Question: I am creating a login form using C# and MySQL. I got stuck in SQLConnection. It says that the keyword I used is not supported.
This is my code:
'''
using (var con = new SqlConnection("host=localhost;usr=root;password=admin;db=timekeeping;"))
using (var cmd = con.CreateCommand())
{
con.Open();
cmd.CommandText = "SELECT count(*) FROM receptionist WHERE username = @username AND password = @password;";
cmd.Parameters.AddWithValue("@username", username);
cmd.Parameters.AddWithValue("@password", password);
var count = (long)cmd.ExecuteScalar();
return count > 0;
}
'''
This is the screenshot of the error message:

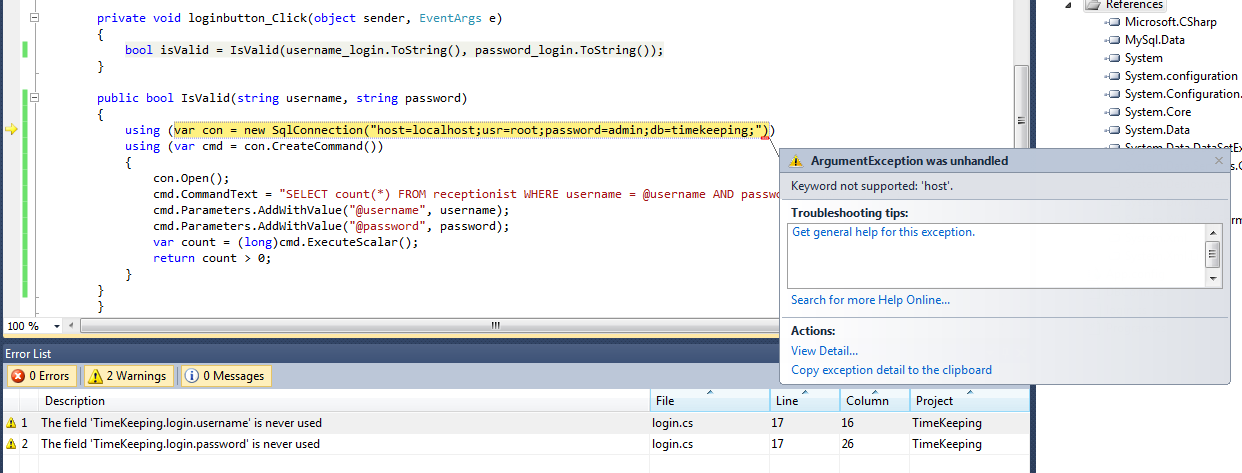
Answer: You need to use the correct connection string keywords for MySQL:
From <URL>:
'''
Server=myServerAddress;Database=myDataBase;Uid=myUsername;Pwd=myPassword;
'''